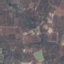
Land use / land cover class: PermanentCrop